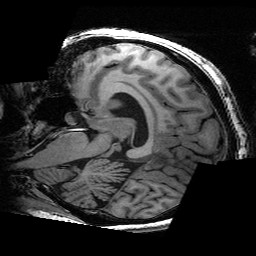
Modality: T1w
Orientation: sagittal
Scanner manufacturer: ge
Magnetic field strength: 3 T
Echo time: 0.00318 s